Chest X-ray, PA view. Patient: 38 years old, sex M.
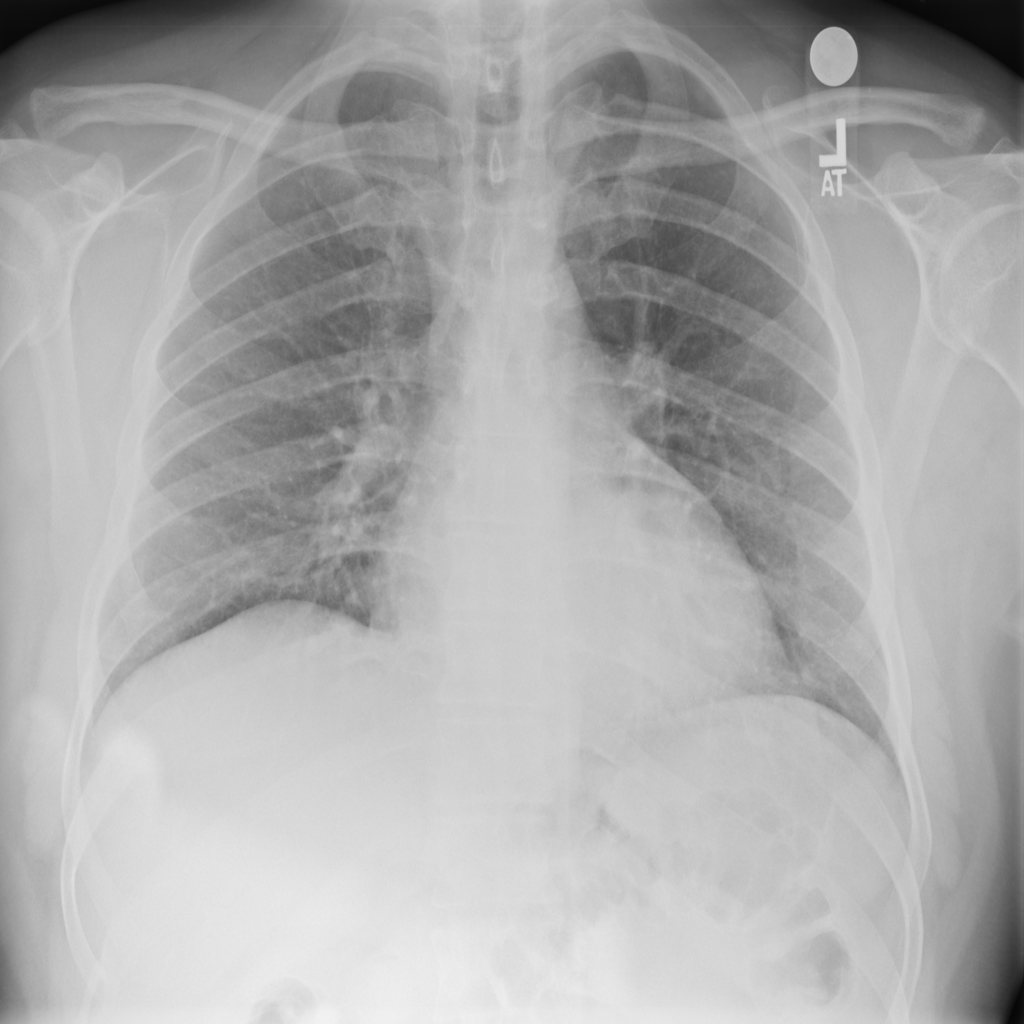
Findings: No Finding